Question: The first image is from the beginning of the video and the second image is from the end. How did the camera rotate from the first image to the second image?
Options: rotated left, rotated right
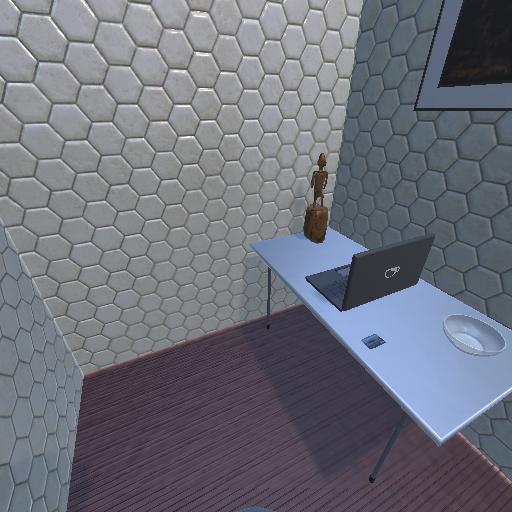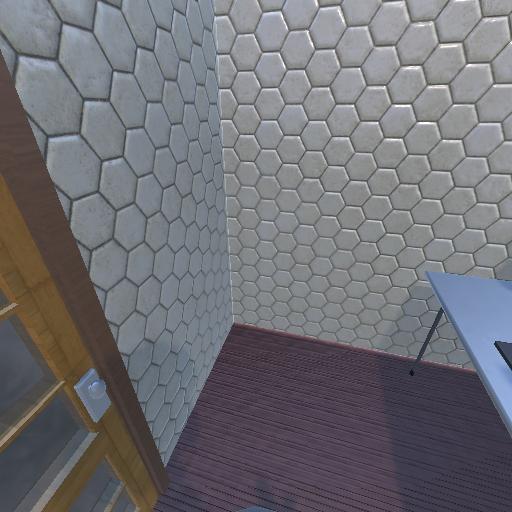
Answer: rotated left